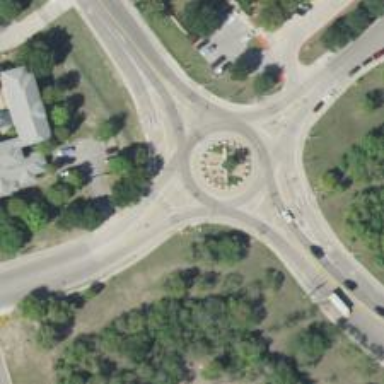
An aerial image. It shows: Tertiary road that leads to roundabout.